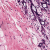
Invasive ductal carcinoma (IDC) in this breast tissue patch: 0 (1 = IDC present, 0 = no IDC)